Chest X-ray. View position: AP
Patient age: 49
Patient sex: F
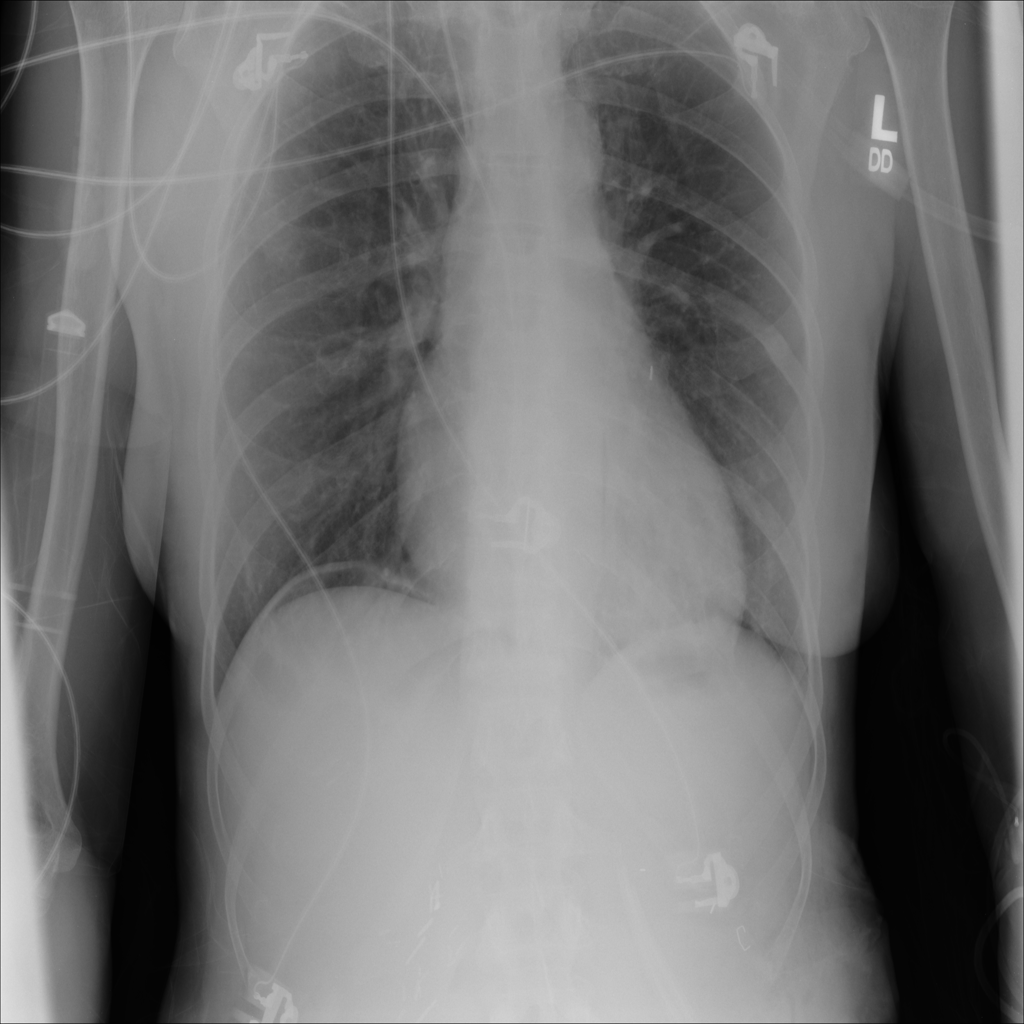
Finding: Pneumothorax